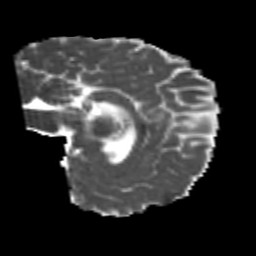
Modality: MD
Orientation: sagittal
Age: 24
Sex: female
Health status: healthy
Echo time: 0.074 s